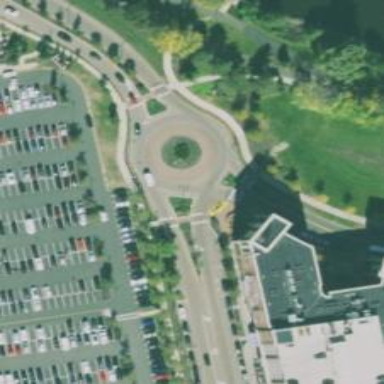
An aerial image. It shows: Tertiary road made of asphalt leading to roundabout junction.